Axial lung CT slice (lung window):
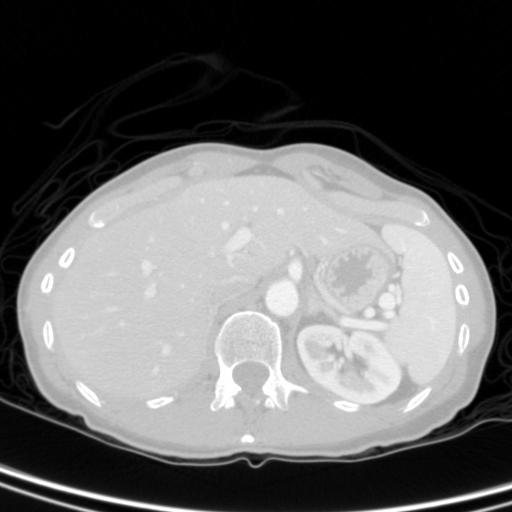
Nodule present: no